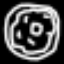
Label: donut